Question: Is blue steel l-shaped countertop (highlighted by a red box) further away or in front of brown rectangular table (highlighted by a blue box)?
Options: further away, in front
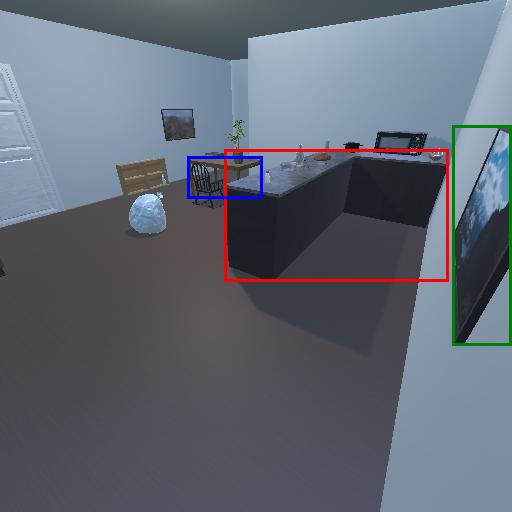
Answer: further away